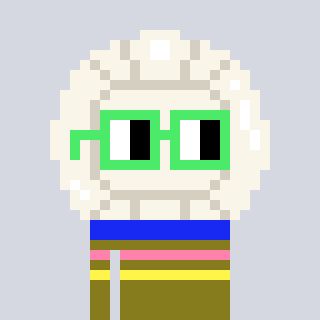
a pixel art character with square light green glasses, a volleyball-shaped head and a gunk-colored body on a cool background